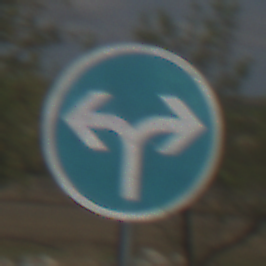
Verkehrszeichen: VorgeschriebeneFahrtrichtungRechtsOderLinks
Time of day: MorningAfternoon
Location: Outdoor (Nature)
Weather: PartlyCloudy
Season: NotSpecified
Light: Natural